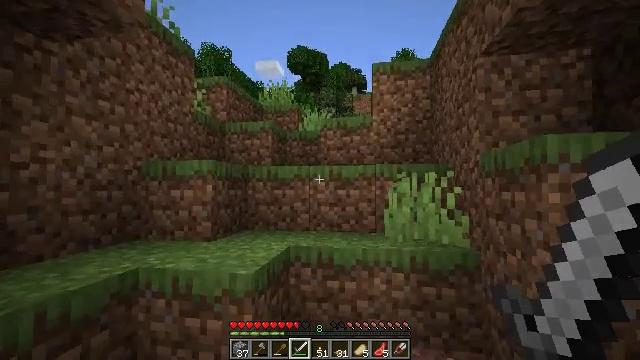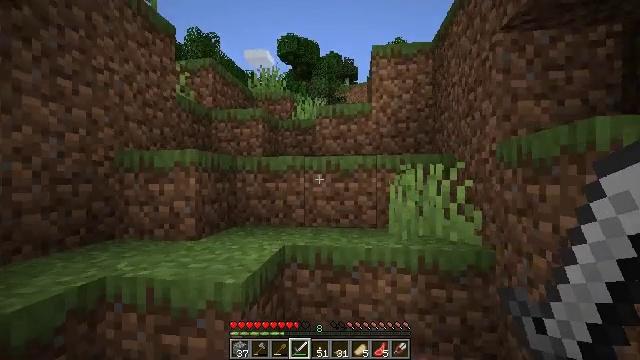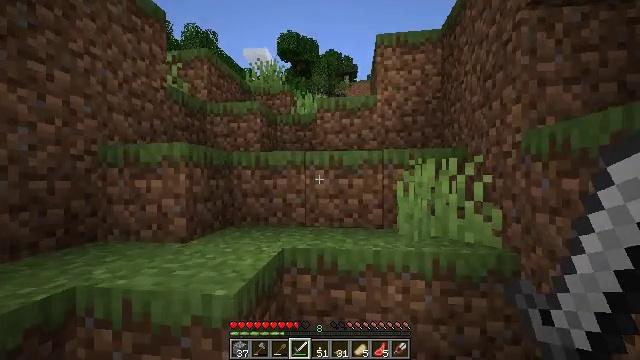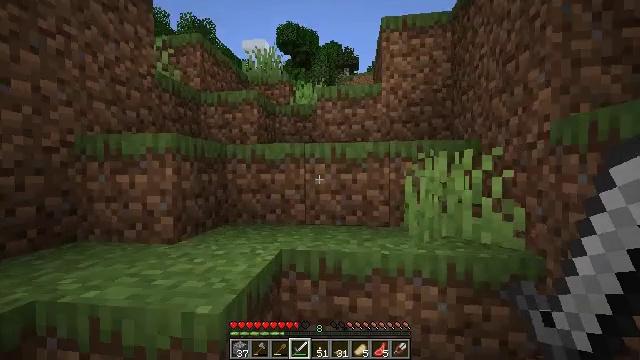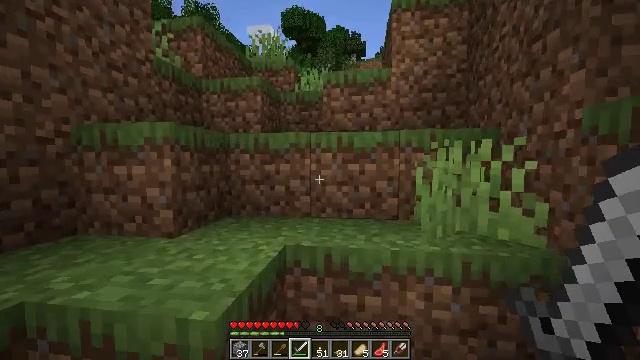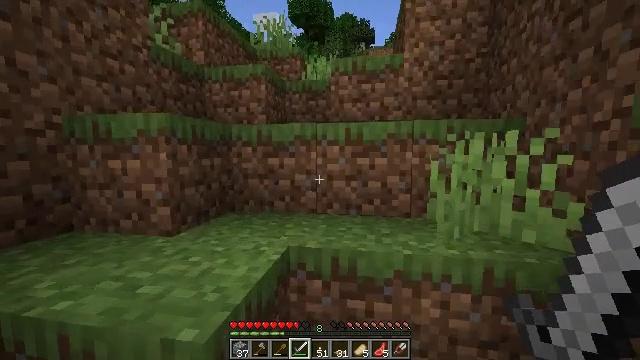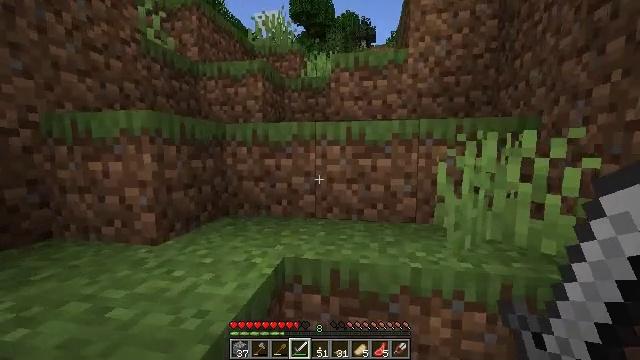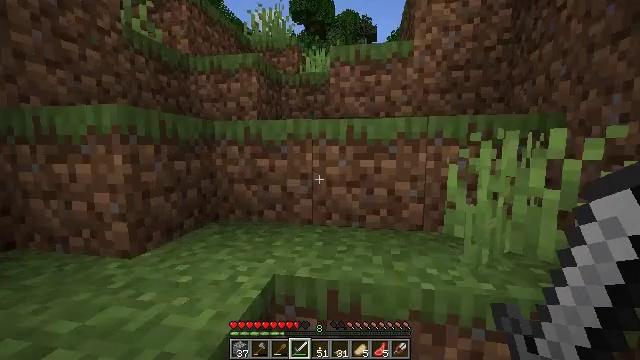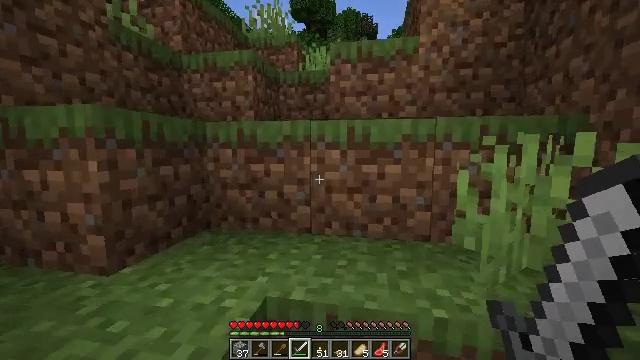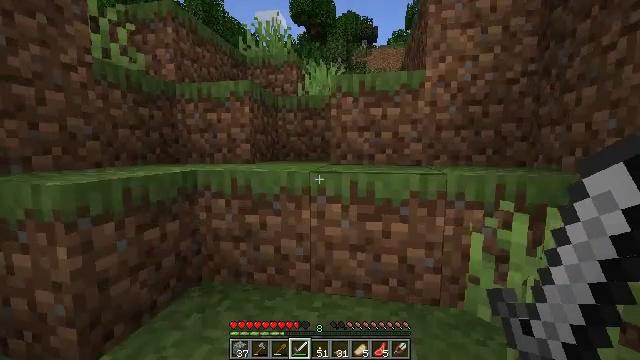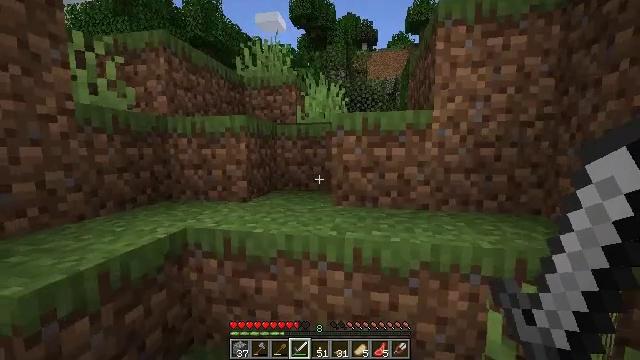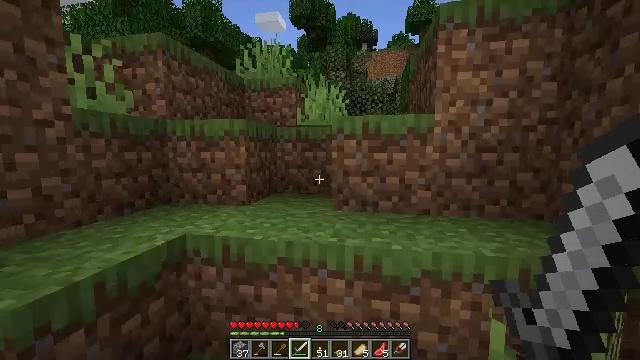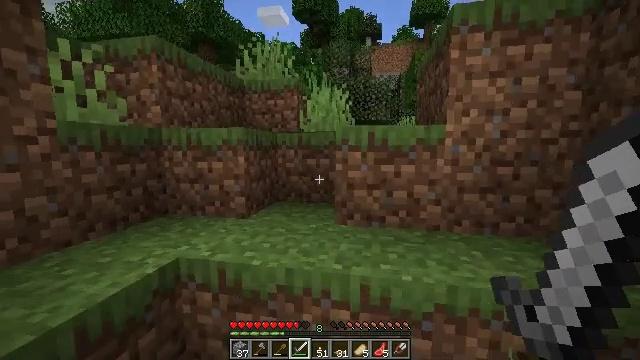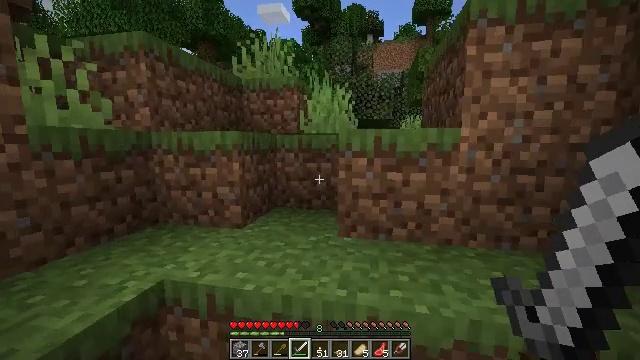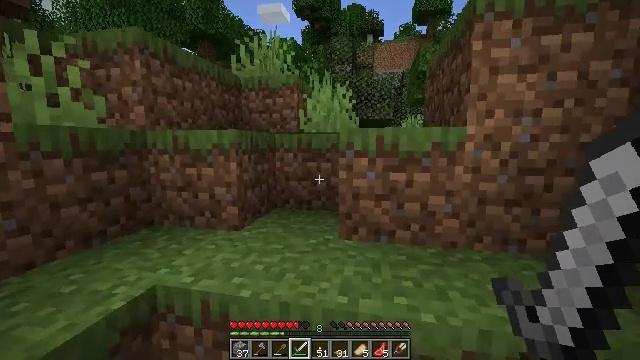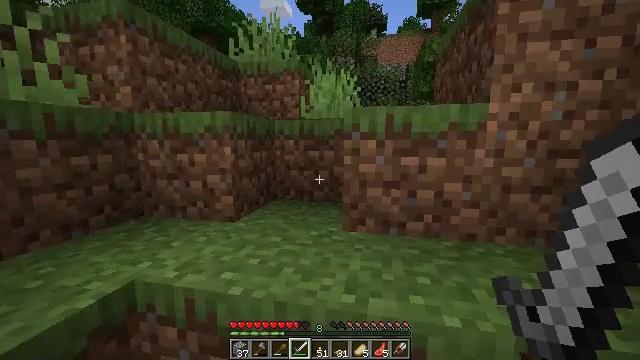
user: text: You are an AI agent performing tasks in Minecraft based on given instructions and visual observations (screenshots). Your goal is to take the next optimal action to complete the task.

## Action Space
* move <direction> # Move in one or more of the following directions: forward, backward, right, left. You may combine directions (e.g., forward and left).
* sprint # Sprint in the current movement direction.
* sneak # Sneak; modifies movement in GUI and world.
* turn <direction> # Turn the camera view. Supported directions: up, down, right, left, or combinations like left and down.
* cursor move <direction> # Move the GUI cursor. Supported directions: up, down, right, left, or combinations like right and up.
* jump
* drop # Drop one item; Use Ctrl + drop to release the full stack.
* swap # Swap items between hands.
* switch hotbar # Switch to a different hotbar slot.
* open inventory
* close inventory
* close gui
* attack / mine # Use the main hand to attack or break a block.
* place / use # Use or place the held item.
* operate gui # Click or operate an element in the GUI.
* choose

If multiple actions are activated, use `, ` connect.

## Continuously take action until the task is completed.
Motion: motion action
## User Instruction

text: Interact with a furnace to make glass.
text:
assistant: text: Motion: move forward, turn right and down
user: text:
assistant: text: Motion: move forward
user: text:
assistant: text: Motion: move forward, turn down
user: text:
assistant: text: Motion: move forward, turn left and down
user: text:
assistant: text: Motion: move forward, turn left and down
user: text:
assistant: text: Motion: move forward
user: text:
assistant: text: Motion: move forward
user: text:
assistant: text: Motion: move forward, jump
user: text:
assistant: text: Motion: move forward, jump
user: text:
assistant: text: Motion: move forward, jump
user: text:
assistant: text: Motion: move forward, jump
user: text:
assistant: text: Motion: move forward, turn down, jump
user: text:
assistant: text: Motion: move forward
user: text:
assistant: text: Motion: move forward
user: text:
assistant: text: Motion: move forward
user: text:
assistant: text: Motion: move forward
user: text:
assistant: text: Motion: move forward
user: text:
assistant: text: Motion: move forward
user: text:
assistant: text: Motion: move forward, jump
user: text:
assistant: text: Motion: move forward, jump
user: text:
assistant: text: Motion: move forward, jump
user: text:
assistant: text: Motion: move forward, jump
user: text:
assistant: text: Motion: move forward, jump
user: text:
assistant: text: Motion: move forward
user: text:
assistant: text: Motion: move forward
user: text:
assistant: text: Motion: move forward
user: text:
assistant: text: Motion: move forward
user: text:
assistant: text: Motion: move forward
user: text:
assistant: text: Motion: move forward, jump
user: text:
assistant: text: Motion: move forward, jump